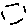
Label: hexagon